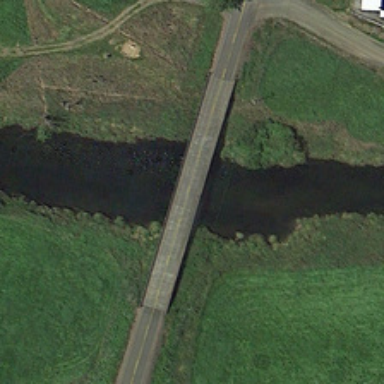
A long bridge is between the two mountains .